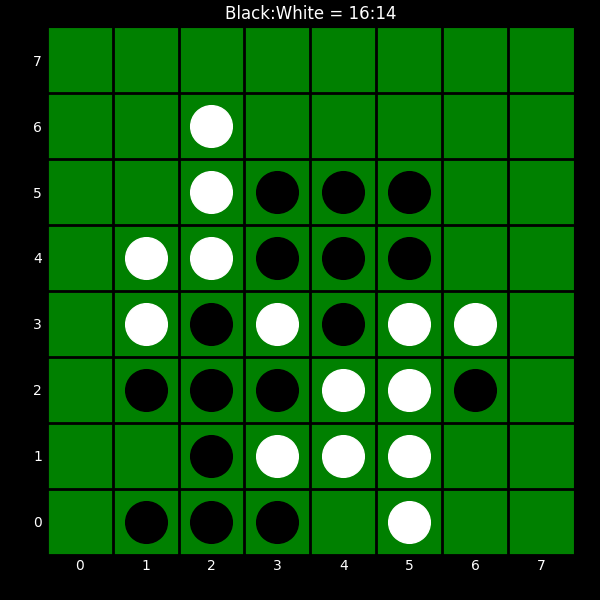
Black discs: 16
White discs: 14